Question: I have exams in Machine Learning coming up and I need help answering this question.
> There are a million identical fish in a lake, one of which has
swallowed the One True Ring. You must get it back! After months of
effort, you catch another random fish and pass your metal detector
over it, and the detector beeps! It is the best metal detector money
can buy, and has a very low error rate: it fails to beep when near the
ring only one in a billion times, and it beeps incorrectly only one in
ten thousand times. What is the probability that, at long last, you've
found your precious ring?
This is my answer I worked out:

Is this the right way to work out this type of question and is that somewhat the correct answer?
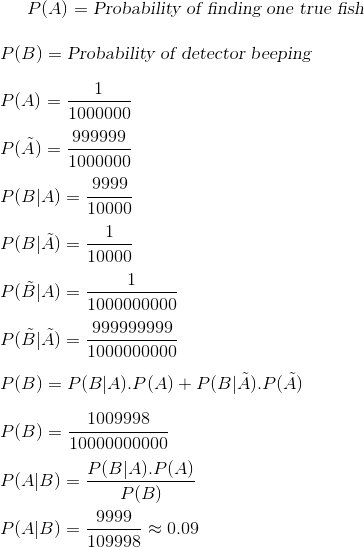
Answer: What you want is the probability of having the right fish given that the detector beeps, which is 'P(A|B)'.
The 'P(B|A) = 9999/10000' is the probability of the detector beeping given you have the right fish. However, we don't know if the fish you have is the right one. All you know is that the detector beeps, and you can't tell if it's a true positive with probability 'P(B|A)' or a false positive with probability 'P(B|not A)'.
Bayes' theorem lets you switch between 'P(B|A)' and 'P(A|B)', so the other information isn't useless fluff. You do in need it all to solve the problem.